Question: Below is a graph of relationships. I have a set of Recipes that I have retrieved and a set of BaseIngredients. I want to return a set of recipes that contain all of those ingredients. My current predicate
'''
NSPredicate *predicate = [NSPredicate predicateWithFormat:@"SELF IN %@ AND ingredientSections.ingredients.baseIngredient IN %@", recipes, self.ingredientsFilter];
'''
fails miserably. What is the correct way of doing this?

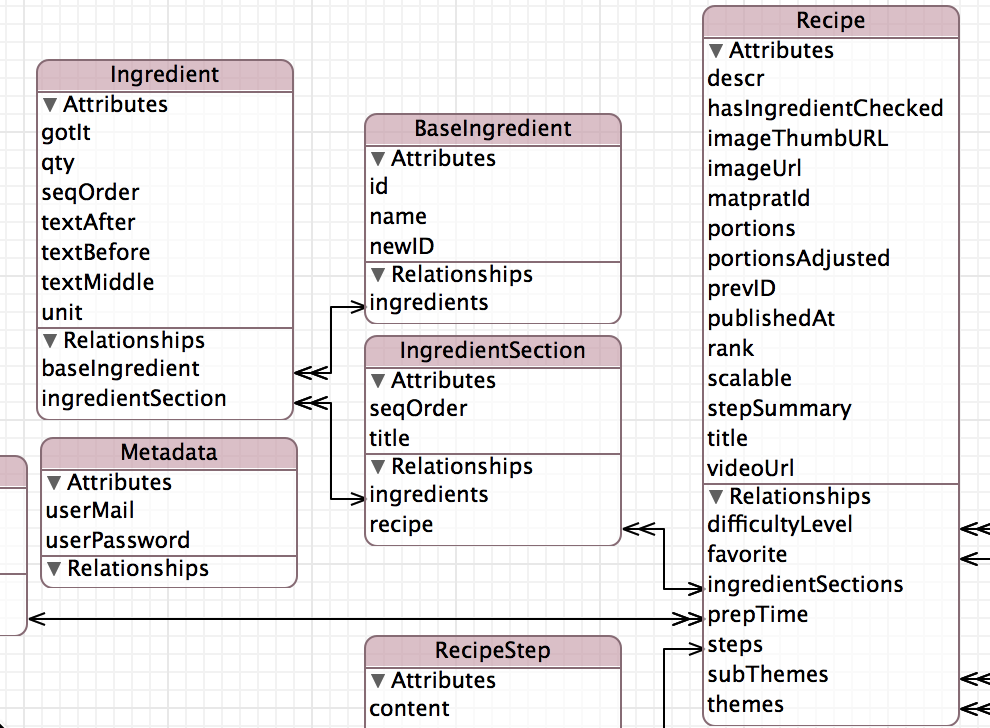
Answer: With a nested to-many relationship, you probably need a SUBQUERY.
The following predicate returns all recipes where any base ingredient of any ingredient section is in the given set:
'''
[NSPredicate predicateWithFormat:@"SELF IN %@ AND SUBQUERY(ingredientSections, $s, ANY $s.ingredients.baseIngredient IN %@).@count > 0",
recipes, self.ingredientsFilter];
'''
But unfortunately, that is not exactly what you need. To get all recipes that have a
section containing all of the given ingredients, the following might work:
'''
[NSPredicate predicateWithFormat:@"SELF IN %@ AND SUBQUERY(ingredientSections, $s, SUBQUERY($s.ingredients, $i, $i.baseIngredient IN %@).@count == %d).@count > 0",
recipes, self.ingredientsFilter, [self.ingredientsFilter count]];
'''